Field crop: maize
Growth stage: 2
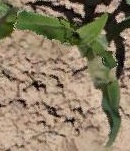
Species: maize